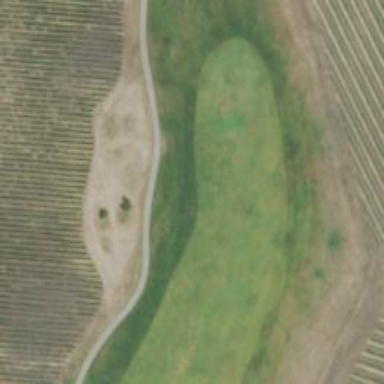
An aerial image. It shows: Footway on the golf path at Eagle Vines Golf Course.